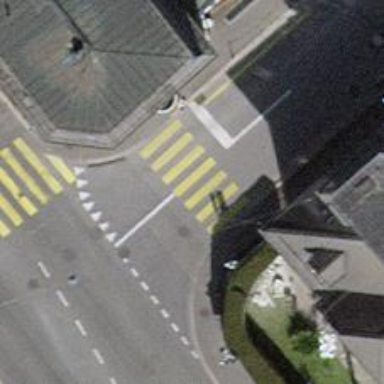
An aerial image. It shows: Crossing with traffic signals.